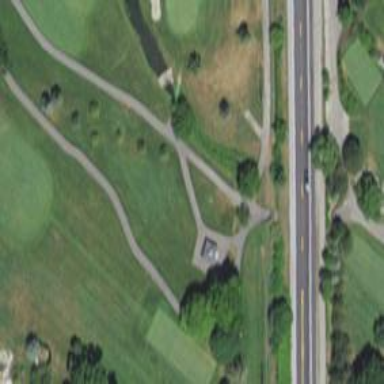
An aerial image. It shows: Service road used as golf cart path.